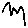
Label: zigzag